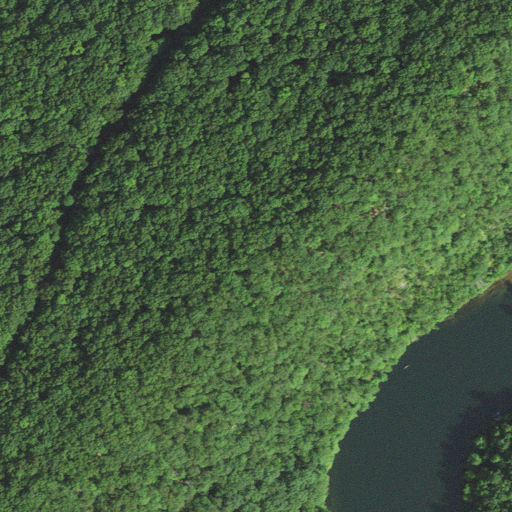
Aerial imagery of ridge(s) in West Virginia named Trout Pond Ridge containing deciduous forest, open development, open water, and mixed forest